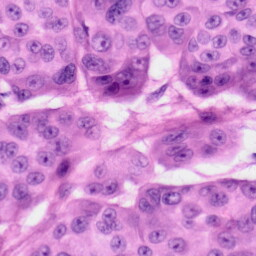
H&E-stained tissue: Skin